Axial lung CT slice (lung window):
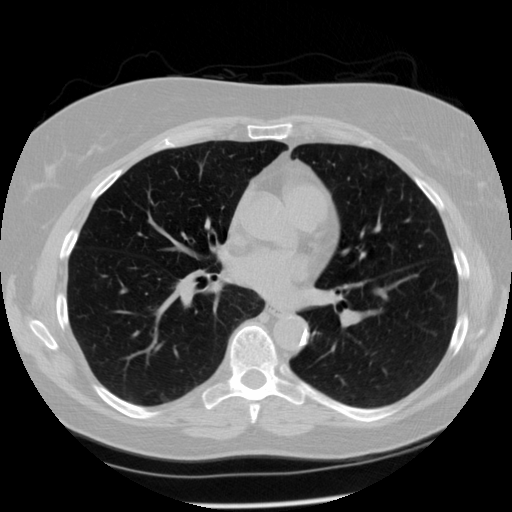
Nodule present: no